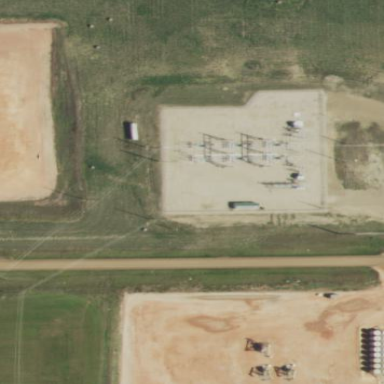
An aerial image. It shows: Substation surrounded by fence.